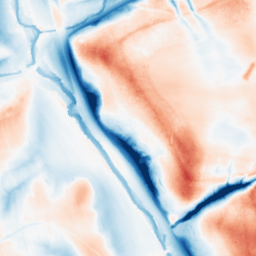
Category: classical
Decomposition family: gaussian_anisotropic
Decomposition parameters: sigma_x: 20
sigma_y: 10
Upsampling method: quadratic
Upsampling parameters: scale: 2
Upsampling scale: 2